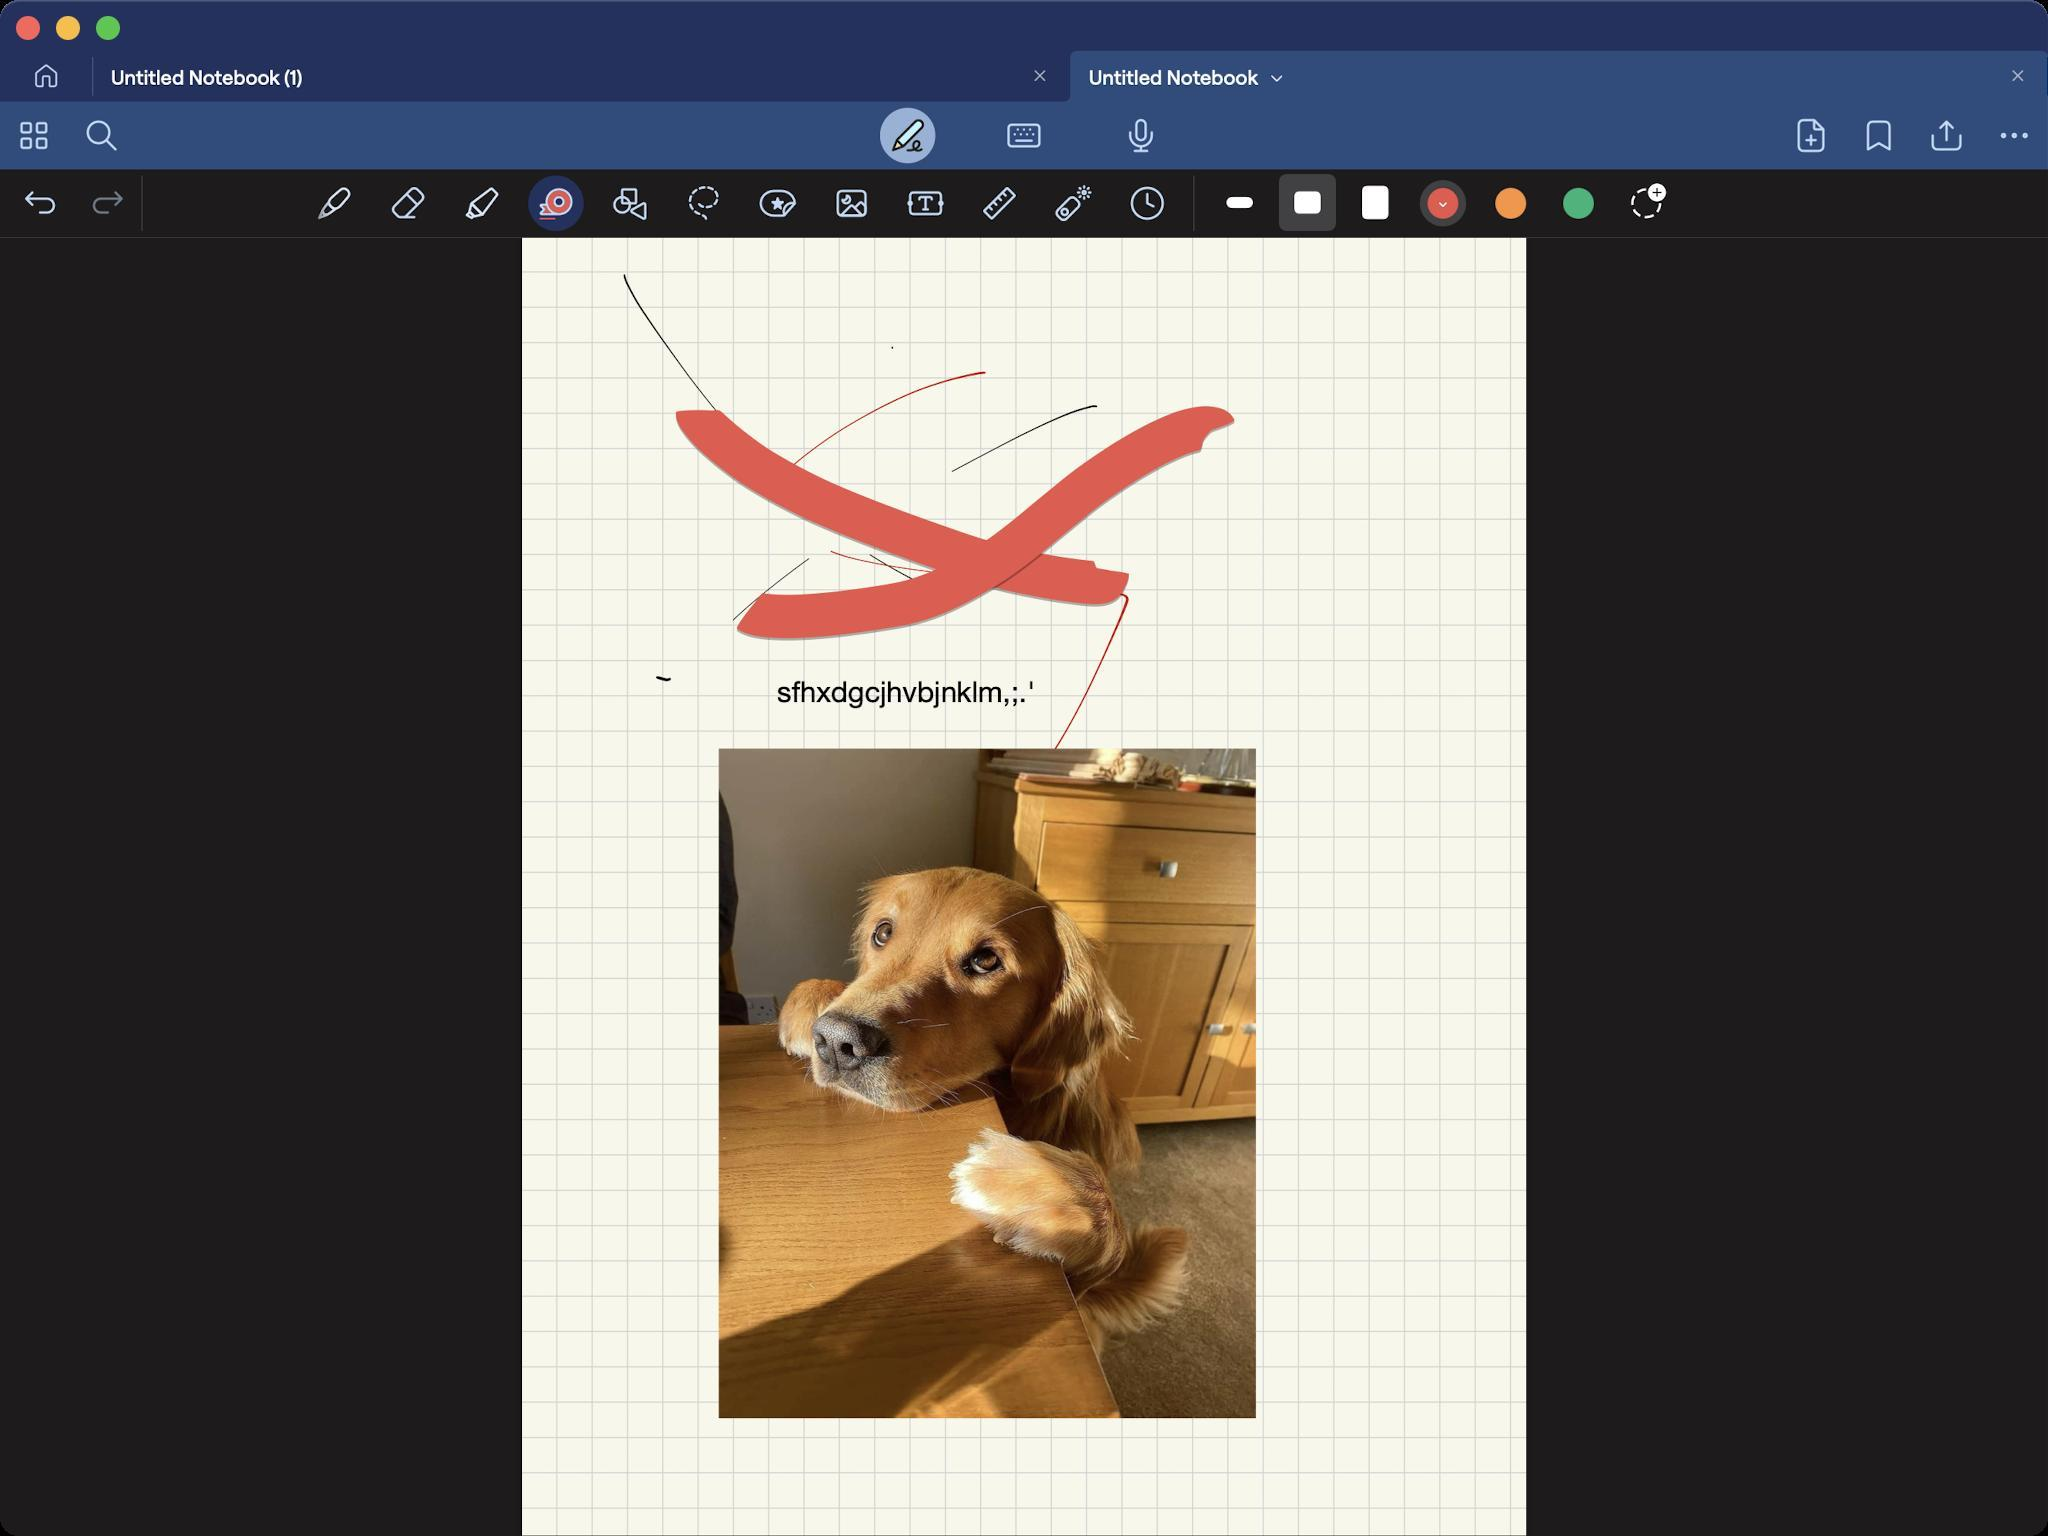
Accessibility tree:
{"name": "Untitled_Notebook", "role": "AXWindow", "description": null, "role_description": "standard window", "value": null, "position": "352.00;95.00", "size": "1024;768", "children": [{"name": null, "role": "AXGroup", "description": null, "role_description": "group", "value": null, "position": "0.00;0.00", "size": "1024;768", "children": [{"name": null, "role": "AXGroup", "description": null, "role_description": "group", "value": null, "position": "0.00;0.00", "size": "1024;28", "children": []}, {"name": null, "role": "AXGroup", "description": null, "role_description": "group", "value": null, "position": "0.00;0.00", "size": "1024;15", "children": []}, {"name": null, "role": "AXGroup", "description": null, "role_description": "group", "value": null, "position": "0.00;0.00", "size": "1024;768", "children": [{"name": null, "role": "AXButton", "description": "Home", "role_description": "button", "value": null, "position": "0.00;25.41", "size": "46;25", "children": []}, {"name": null, "role": "AXGroup", "description": null, "role_description": "collection", "value": null, "position": "46.20;25.41", "size": "978;25", "children": [{"name": null, "role": "AXStaticText", "description": "Tab Untitled Notebook (1)", "role_description": "text", "value": null, "position": "46.20;25.41", "size": "489;25", "children": []}, {"name": null, "role": "AXStaticText", "description": "Tab Untitled Notebook", "role_description": "text", "value": null, "position": "535.15;25.41", "size": "489;25", "children": []}]}, {"name": null, "role": "AXGroup", "description": "Toolbar", "role_description": "group", "value": null, "position": "0.00;50.82", "size": "1024;34", "children": [{"name": null, "role": "AXGroup", "description": null, "role_description": "group", "value": null, "position": "0.00;50.82", "size": "1024;34", "children": [{"name": null, "role": "AXButton", "description": "Study Navigator", "role_description": "button", "value": null, "position": "0.00;53.13", "size": "34;29", "children": []}, {"name": null, "role": "AXButton", "description": "Search", "role_description": "button", "value": null, "position": "33.88;53.13", "size": "34;29", "children": []}, {"name": null, "role": "AXButton", "description": "Read only", "role_description": "button", "value": null, "position": "436.59;53.13", "size": "34;29", "children": []}, {"name": null, "role": "AXButton", "description": "typing", "role_description": "button", "value": null, "position": "495.11;53.13", "size": "34;29", "children": []}, {"name": null, "role": "AXButton", "description": "Record", "role_description": "button", "value": null, "position": "553.63;53.13", "size": "34;29", "children": []}, {"name": null, "role": "AXButton", "description": "Add", "role_description": "button", "value": null, "position": "888.58;53.90", "size": "34;28", "children": []}, {"name": null, "role": "AXButton", "description": "Bookmark", "role_description": "button", "value": null, "position": "922.46;53.90", "size": "34;28", "children": []}, {"name": null, "role": "AXButton", "description": "Share", "role_description": "button", "value": null, "position": "956.34;53.90", "size": "34;28", "children": []}, {"name": null, "role": "AXButton", "description": "More", "role_description": "button", "value": null, "position": "990.22;53.90", "size": "34;28", "children": []}]}]}, {"name": null, "role": "AXGroup", "description": null, "role_description": "group", "value": null, "position": "0.00;84.70", "size": "1024;34", "children": [{"name": null, "role": "AXGroup", "description": null, "role_description": "group", "value": "undoRedoStackView", "position": "0.00;84.70", "size": "74;34", "children": [{"name": null, "role": "AXButton", "description": "tool undo", "role_description": "button", "value": null, "position": "3.08;84.70", "size": "34;34", "children": []}, {"name": null, "role": "AXButton", "description": "tool redo", "role_description": "button", "value": null, "position": "36.96;84.70", "size": "34;34", "children": []}]}, {"name": null, "role": "AXGroup", "description": null, "role_description": "group", "value": "toolsStackView", "position": "150.15;84.70", "size": "447;34", "children": [{"name": null, "role": "AXButton", "description": "tool fountainpen", "role_description": "button", "value": null, "position": "153.23;84.70", "size": "28;34", "children": []}, {"name": null, "role": "AXButton", "description": "tool segment eraser", "role_description": "button", "value": null, "position": "190.19;84.70", "size": "28;34", "children": []}, {"name": null, "role": "AXButton", "description": "tool highlighter", "role_description": "button", "value": null, "position": "227.15;84.70", "size": "28;34", "children": []}, {"name": null, "role": "AXButton", "description": "tool tape", "role_description": "button", "value": null, "position": "264.11;84.70", "size": "28;34", "children": []}, {"name": null, "role": "AXButton", "description": "tool shapes", "role_description": "button", "value": null, "position": "301.07;84.70", "size": "28;34", "children": []}, {"name": null, "role": "AXButton", "description": "tool lasso", "role_description": "button", "value": null, "position": "338.03;84.70", "size": "28;34", "children": []}, {"name": null, "role": "AXButton", "description": "tool elements", "role_description": "button", "value": null, "position": "374.99;84.70", "size": "28;34", "children": []}, {"name": null, "role": "AXButton", "description": "tool image", "role_description": "button", "value": null, "position": "411.95;84.70", "size": "28;34", "children": []}, {"name": null, "role": "AXButton", "description": "tool texttool", "role_description": "button", "value": null, "position": "448.91;84.70", "size": "28;34", "children": []}, {"name": null, "role": "AXButton", "description": "tool ruler", "role_description": "button", "value": null, "position": "485.87;84.70", "size": "28;34", "children": []}, {"name": null, "role": "AXButton", "description": "tool laser", "role_description": "button", "value": null, "position": "522.83;84.70", "size": "28;34", "children": []}, {"name": null, "role": "AXButton", "description": "tool timer", "role_description": "button", "value": null, "position": "559.79;84.70", "size": "28;34", "children": []}]}, {"name": null, "role": "AXGroup", "description": null, "role_description": "group", "value": "penSizeAndColorStackView", "position": "596.75;84.70", "size": "427;34", "children": [{"name": null, "role": "AXGroup", "description": null, "role_description": "collection", "value": null, "position": "602.91;84.70", "size": "421;34", "children": [{"name": null, "role": "AXGroup", "description": null, "role_description": "group", "value": null, "position": "605.99;87.78", "size": "28;28", "children": [{"name": null, "role": "AXButton", "description": "Thickness picker 1", "role_description": "button", "value": "3.5 mm", "position": "605.22;81.62", "size": "29;39", "children": []}]}, {"name": null, "role": "AXGroup", "description": null, "role_description": "group", "value": null, "position": "639.87;87.78", "size": "28;28", "children": [{"name": null, "role": "AXButton", "description": "Thickness picker 2", "role_description": "button", "value": "6.9 mm", "position": "639.10;81.62", "size": "29;39", "children": []}]}, {"name": null, "role": "AXGroup", "description": null, "role_description": "group", "value": null, "position": "673.75;87.78", "size": "28;28", "children": [{"name": null, "role": "AXButton", "description": "Thickness picker 3", "role_description": "button", "value": "10.4 mm", "position": "672.98;81.62", "size": "29;39", "children": []}]}, {"name": null, "role": "AXGroup", "description": null, "role_description": "group", "value": null, "position": "707.63;87.78", "size": "28;28", "children": [{"name": null, "role": "AXButton", "description": "Color picker 1", "role_description": "button", "value": "Red 93% Green 33% Blue 29%", "position": "707.63;87.78", "size": "28;28", "children": []}]}, {"name": null, "role": "AXGroup", "description": null, "role_description": "group", "value": null, "position": "741.51;87.78", "size": "28;28", "children": [{"name": null, "role": "AXButton", "description": "Color picker 2", "role_description": "button", "value": "Red 98% Green 57% Blue 24%", "position": "741.51;87.78", "size": "28;28", "children": []}]}, {"name": null, "role": "AXGroup", "description": null, "role_description": "group", "value": null, "position": "775.39;87.78", "size": "28;28", "children": [{"name": null, "role": "AXButton", "description": "Color picker 3", "role_description": "button", "value": "Red 0% Green 71% Blue 47%", "position": "775.39;87.78", "size": "28;28", "children": []}]}, {"name": null, "role": "AXGroup", "description": null, "role_description": "group", "value": null, "position": "809.27;87.78", "size": "28;28", "children": [{"name": null, "role": "AXButton", "description": "Add new color", "role_description": "button", "value": "Add new color", "position": "809.27;87.78", "size": "28;28", "children": []}]}]}]}]}, {"name": null, "role": "AXStaticText", "description": "Document Content Area", "role_description": "text", "value": null, "position": "0.00;118.97", "size": "1024;649", "children": []}]}]}, {"name": null, "role": "AXButton", "description": null, "role_description": "close button", "value": null, "position": "7.00;6.00", "size": "14;16", "children": []}, {"name": null, "role": "AXButton", "description": null, "role_description": "full screen button", "value": null, "position": "47.00;6.00", "size": "14;16", "children": [{"name": null, "role": "AXGroup", "description": null, "role_description": "group", "value": null, "position": "47.00;6.00", "size": "14;16", "children": [{"name": null, "role": "AXGroup", "description": null, "role_description": "group", "value": null, "position": "47.00;6.00", "size": "14;16", "children": []}]}]}, {"name": null, "role": "AXButton", "description": null, "role_description": "minimize button", "value": null, "position": "27.00;6.00", "size": "14;16", "children": []}]}